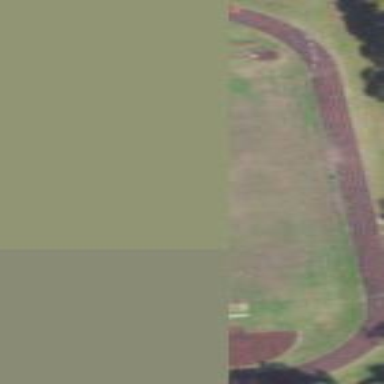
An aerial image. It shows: Track in leisure land.